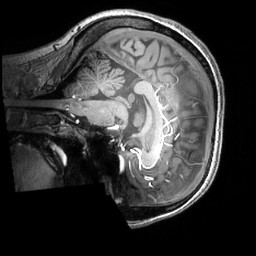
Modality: T1w
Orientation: sagittal
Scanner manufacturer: philips
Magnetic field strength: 7 T
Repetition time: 0.008 s
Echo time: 0.001974 s